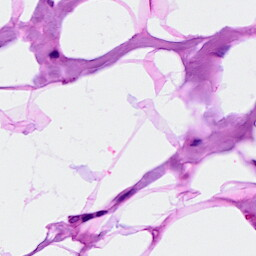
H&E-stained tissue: Breast